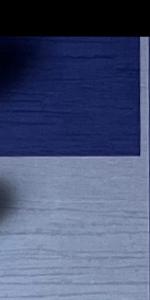
Label: Empty